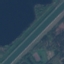
Label: River